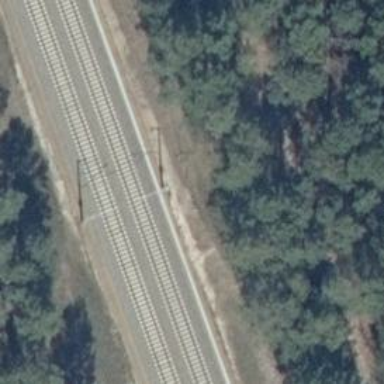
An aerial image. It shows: Railway milestone with catenary mast.